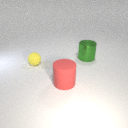
large green metal cylinder behind small yellow rubber sphere